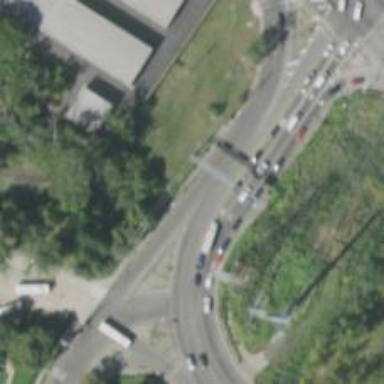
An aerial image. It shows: Tertiary link road.